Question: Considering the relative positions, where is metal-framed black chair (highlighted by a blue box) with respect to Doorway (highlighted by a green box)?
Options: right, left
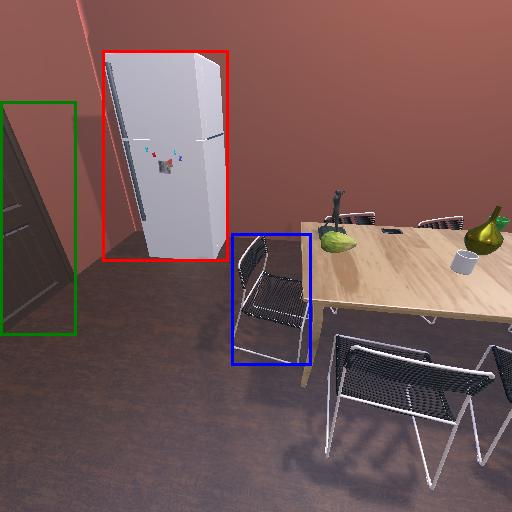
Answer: right